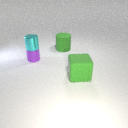
large green rubber cylinder to the left of large green rubber cube